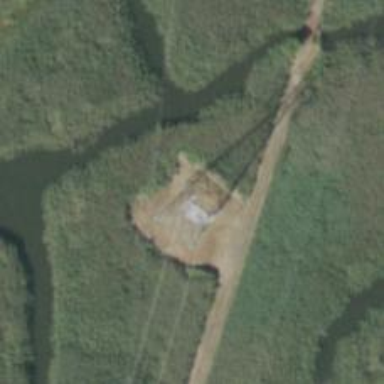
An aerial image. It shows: Lattice structure tower used for power transmission.